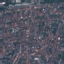
Land use / land cover class: Residential